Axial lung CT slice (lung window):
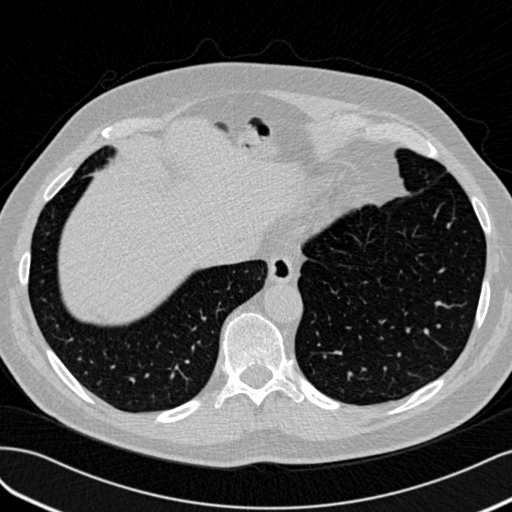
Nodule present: no